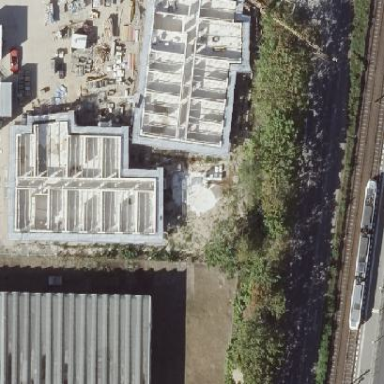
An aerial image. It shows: School building with flat roof.